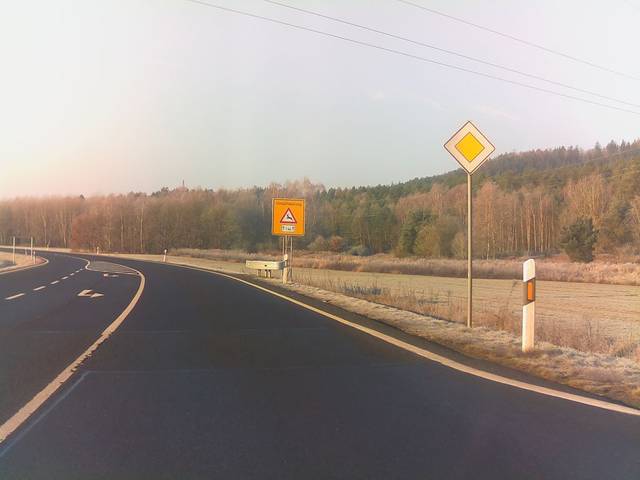
Region: Germany
Coordinates: 50.32, 11.15